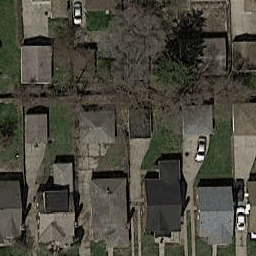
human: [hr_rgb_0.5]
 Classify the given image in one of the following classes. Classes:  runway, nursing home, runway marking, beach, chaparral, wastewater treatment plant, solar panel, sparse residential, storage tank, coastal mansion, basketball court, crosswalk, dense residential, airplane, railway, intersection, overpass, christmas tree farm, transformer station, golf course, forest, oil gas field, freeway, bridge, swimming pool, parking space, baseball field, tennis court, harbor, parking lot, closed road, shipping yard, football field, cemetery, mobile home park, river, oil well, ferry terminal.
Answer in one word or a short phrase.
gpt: dense residential